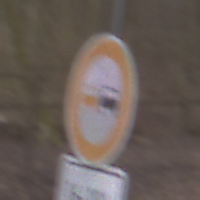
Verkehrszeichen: Ueberholverbot
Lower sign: ZeitangabenOhneBeschraenkungAufWochentage1
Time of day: MorningAfternoon
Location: Outdoor (Nature)
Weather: Overcast
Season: Autumn
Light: Natural